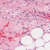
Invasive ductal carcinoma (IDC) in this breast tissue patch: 0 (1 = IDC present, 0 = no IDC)